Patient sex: M
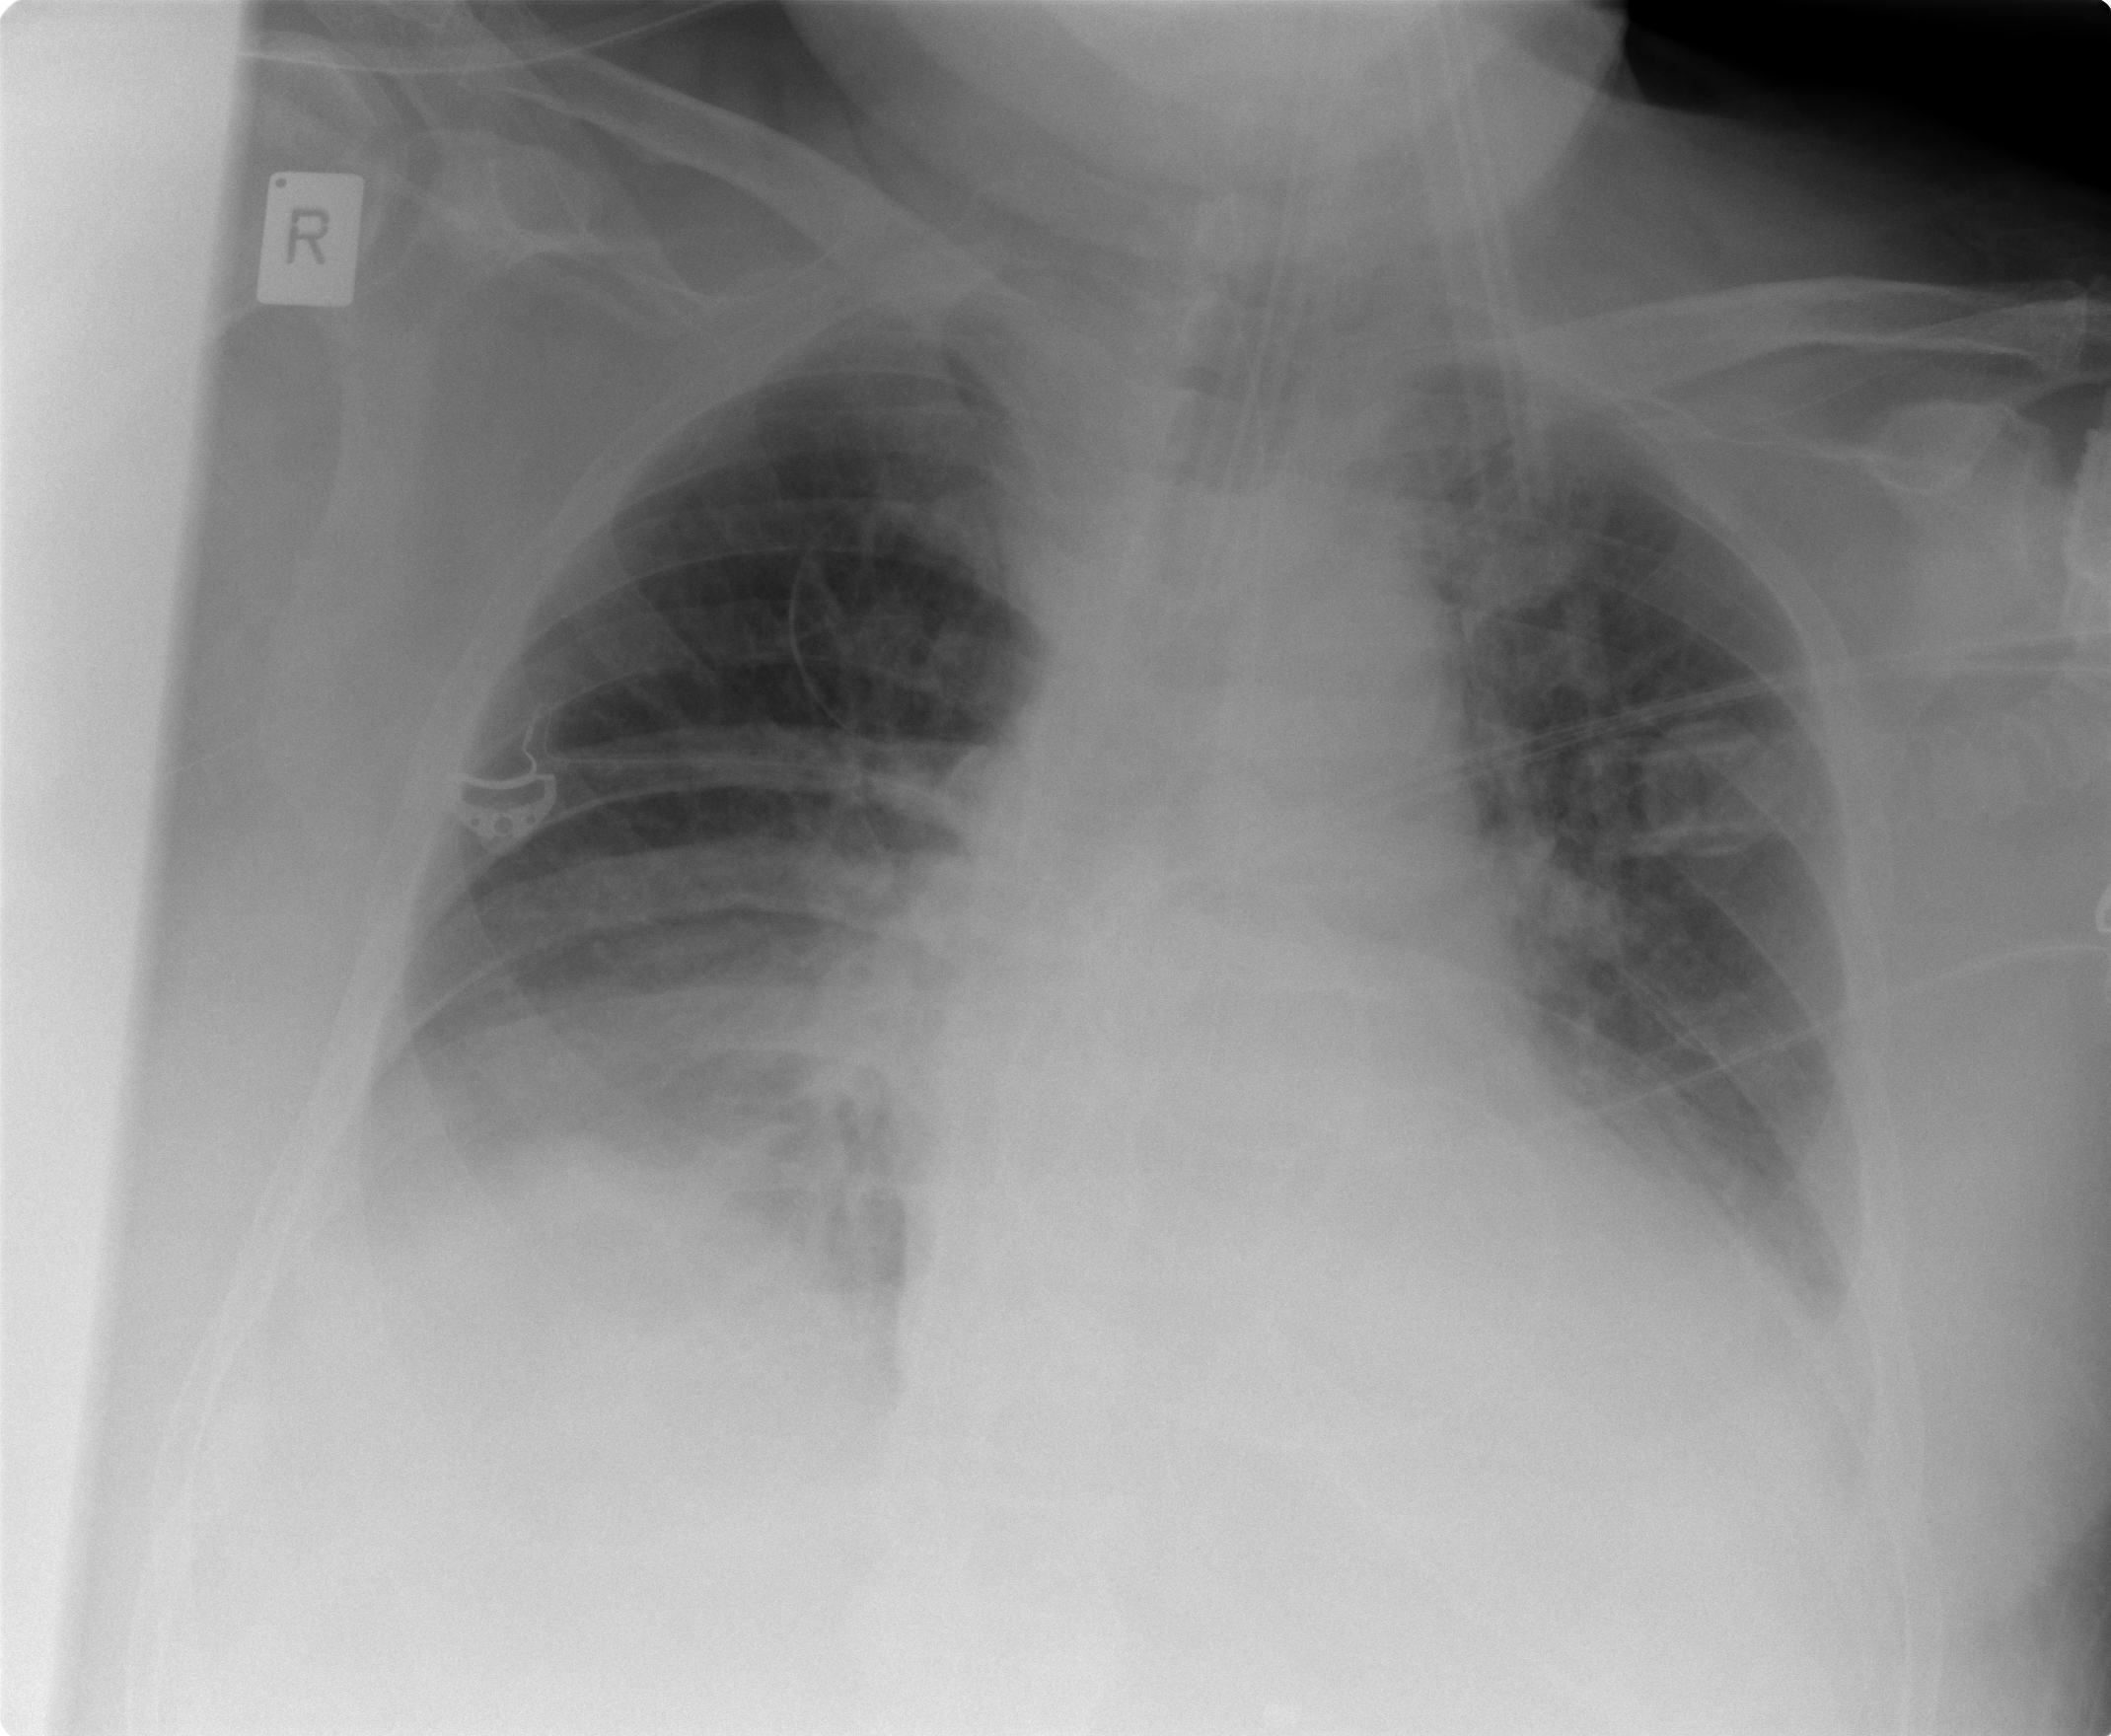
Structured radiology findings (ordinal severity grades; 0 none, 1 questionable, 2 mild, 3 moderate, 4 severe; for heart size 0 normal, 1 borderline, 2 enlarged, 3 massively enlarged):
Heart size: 2
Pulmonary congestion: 2
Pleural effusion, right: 2
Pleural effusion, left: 2
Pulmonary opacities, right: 0
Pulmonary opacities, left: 0
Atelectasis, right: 2
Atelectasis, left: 2